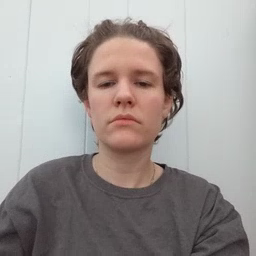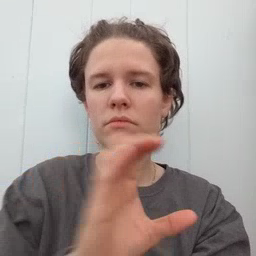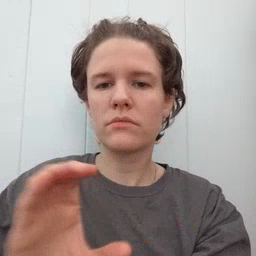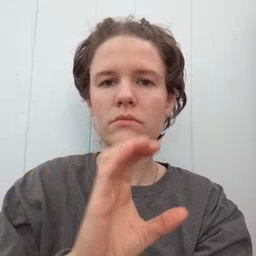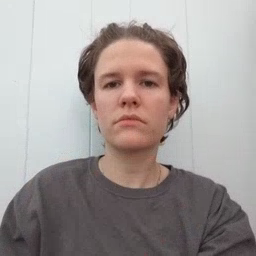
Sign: chocolate